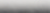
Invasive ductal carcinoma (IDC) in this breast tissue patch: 0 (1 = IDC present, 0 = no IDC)